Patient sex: M
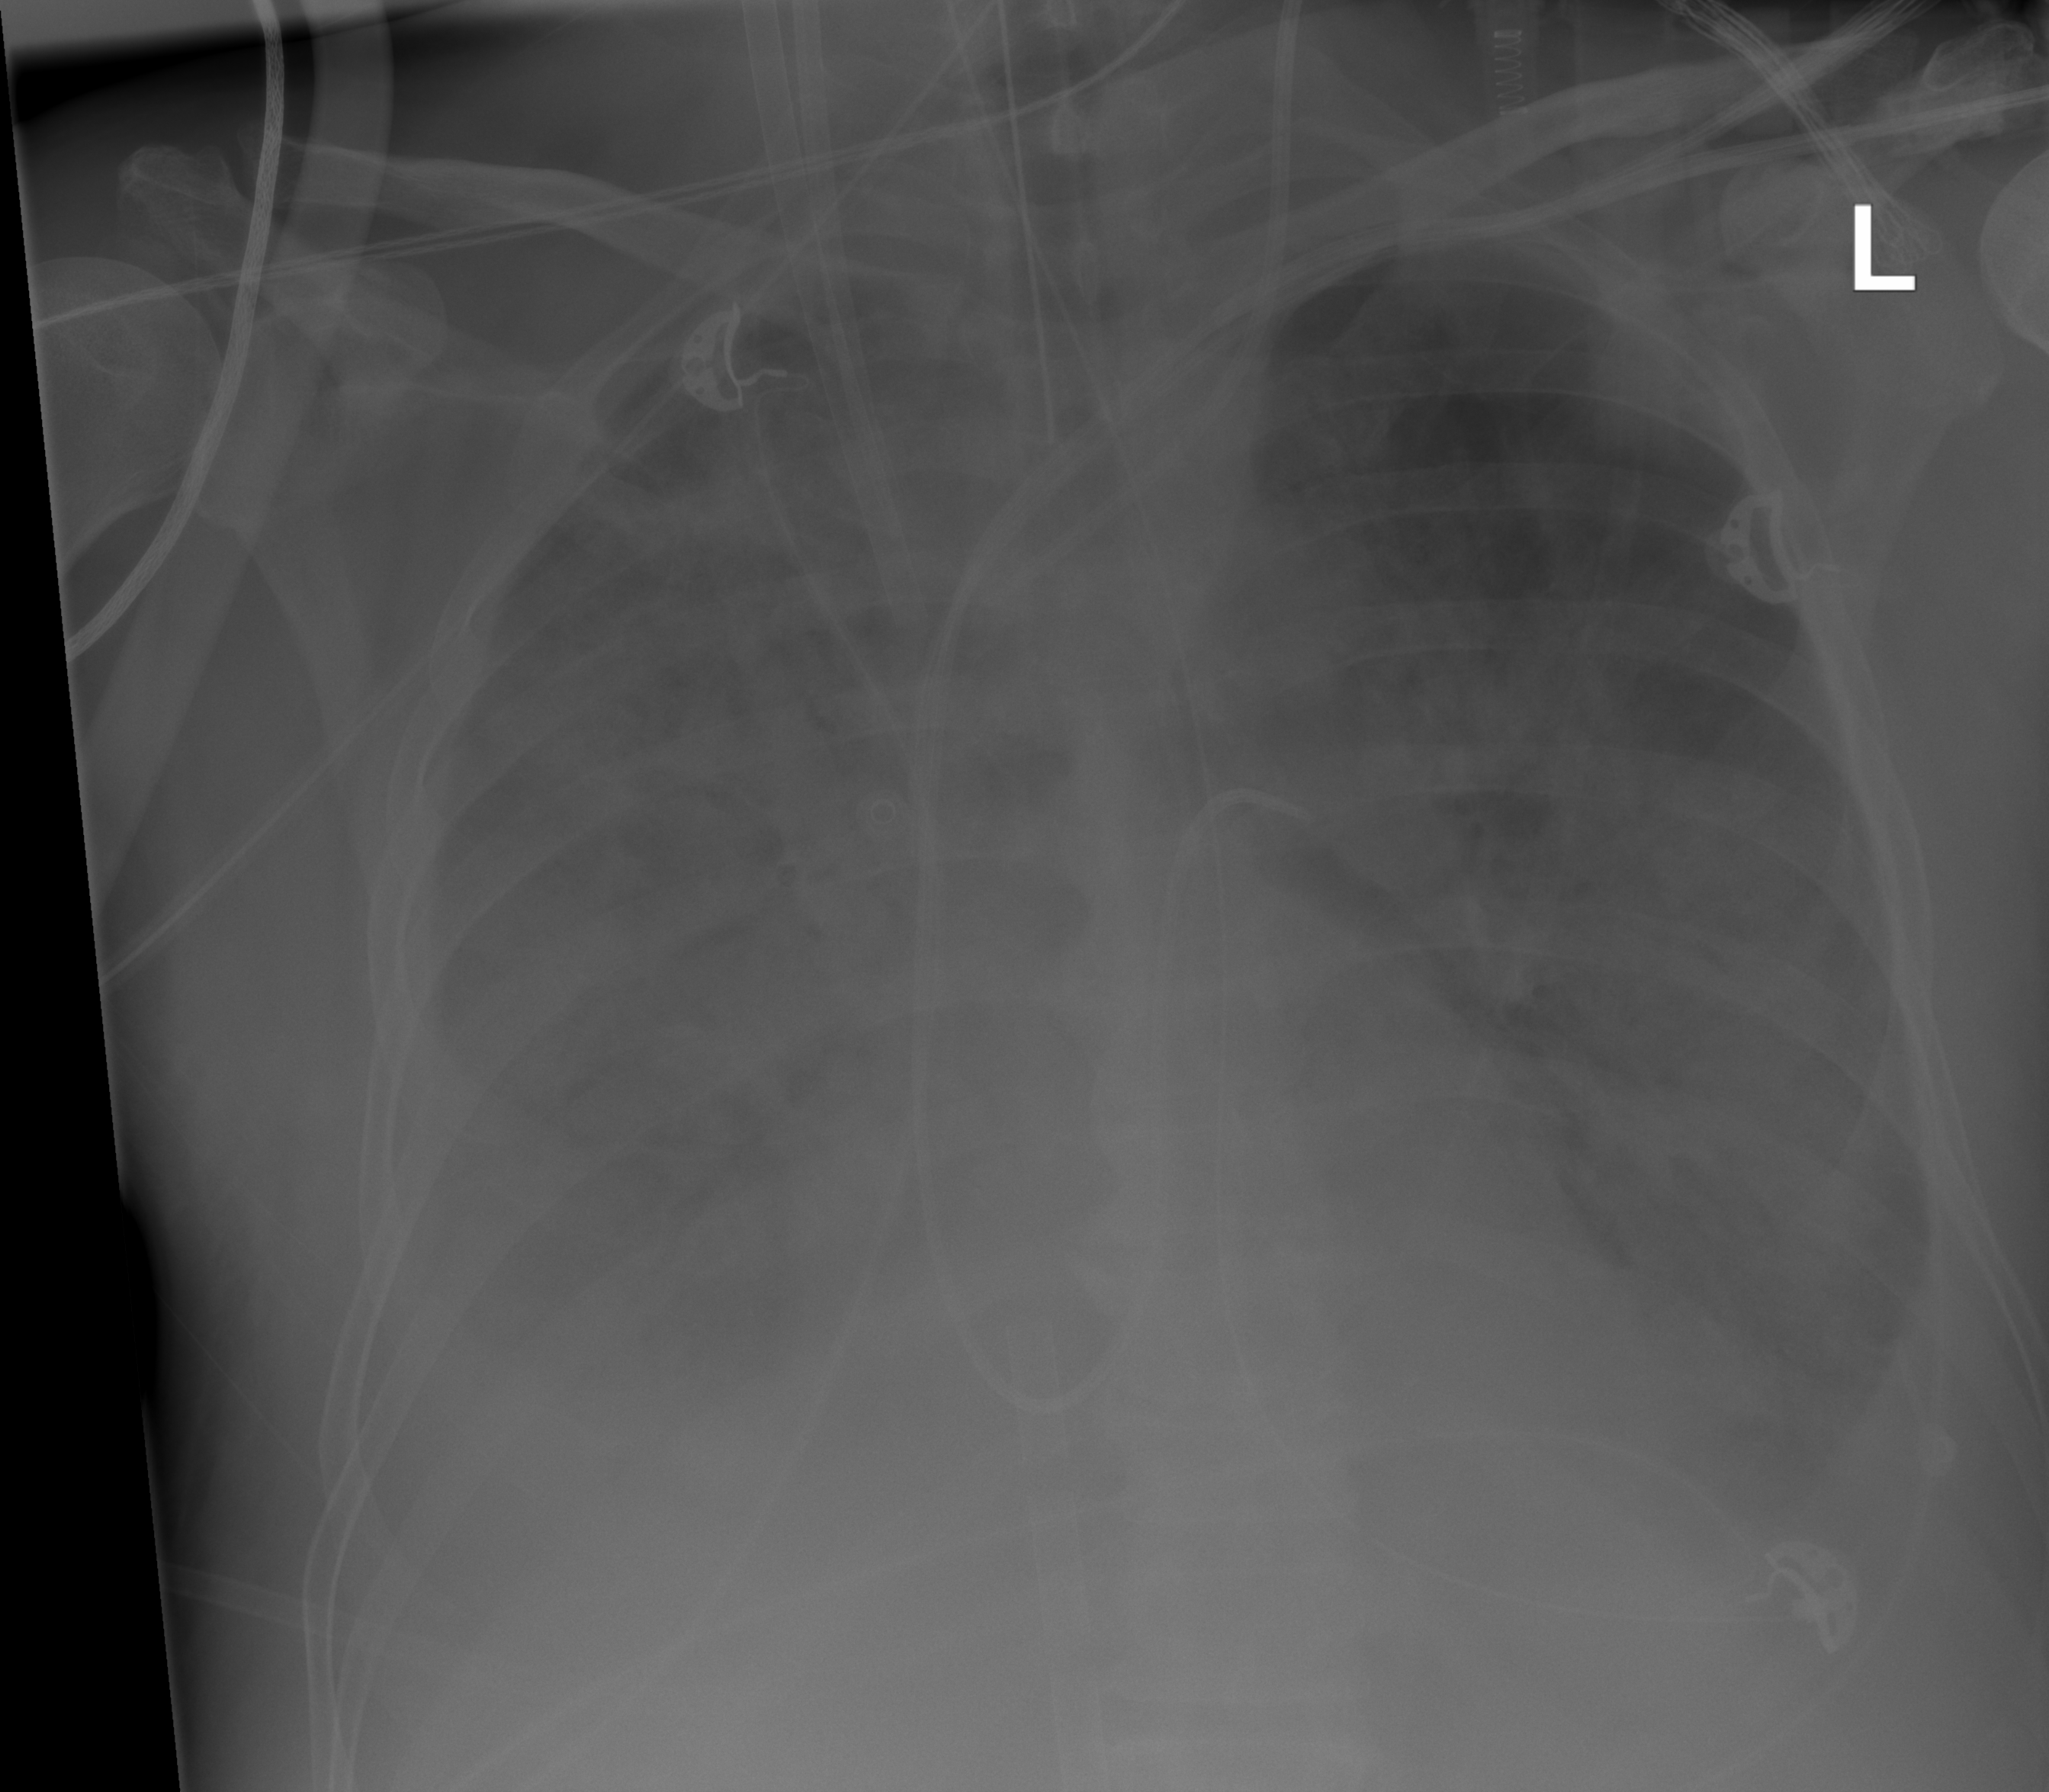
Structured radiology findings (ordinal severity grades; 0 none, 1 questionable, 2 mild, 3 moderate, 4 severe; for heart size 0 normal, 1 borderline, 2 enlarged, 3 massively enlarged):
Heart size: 0
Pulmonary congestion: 3
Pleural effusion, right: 3
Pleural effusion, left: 2
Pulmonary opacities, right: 3
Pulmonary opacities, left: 3
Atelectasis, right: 2
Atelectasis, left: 2